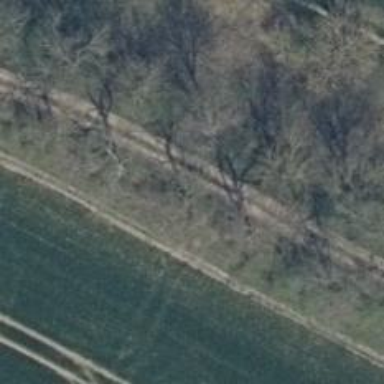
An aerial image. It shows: Track with grade 3 tracktype.